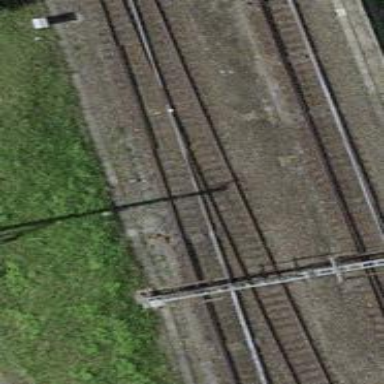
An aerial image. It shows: Railway switch.